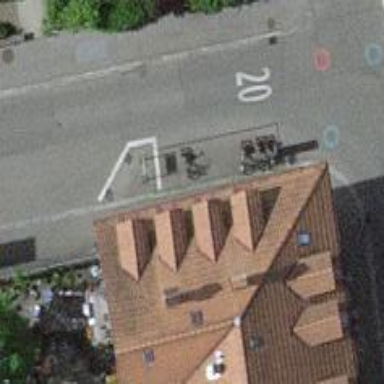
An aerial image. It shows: Bicycle rental service.